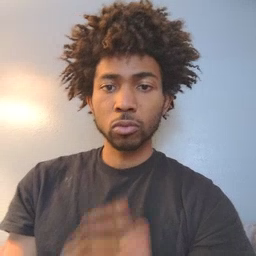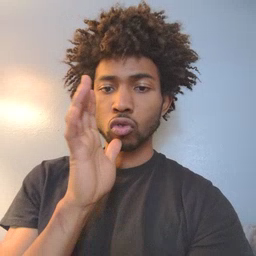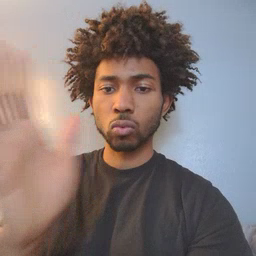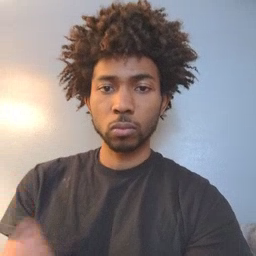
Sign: grandma